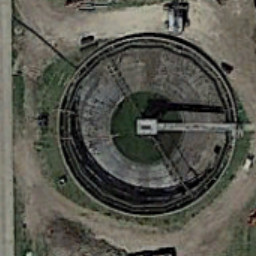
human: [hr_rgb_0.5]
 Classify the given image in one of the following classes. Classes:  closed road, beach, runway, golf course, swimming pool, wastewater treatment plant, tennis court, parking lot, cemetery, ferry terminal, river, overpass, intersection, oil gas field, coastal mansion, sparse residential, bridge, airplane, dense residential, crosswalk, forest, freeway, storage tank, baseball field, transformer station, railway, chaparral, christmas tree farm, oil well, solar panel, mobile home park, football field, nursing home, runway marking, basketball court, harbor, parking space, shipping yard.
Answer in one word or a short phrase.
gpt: wastewater treatment plant